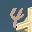
Label: 4